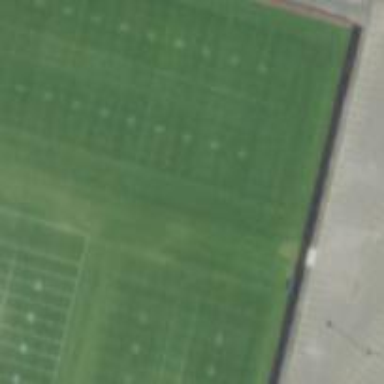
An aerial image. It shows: American football pitch for leisure and sport activities.